Field crop: maize
Growth stage: 2
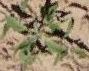
Species: atriplex